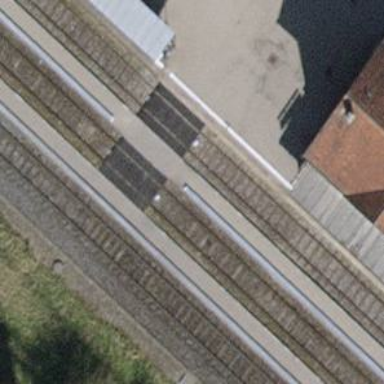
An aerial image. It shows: Railway crossing.